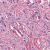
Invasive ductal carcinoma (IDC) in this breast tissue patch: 1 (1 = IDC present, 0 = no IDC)